Question: information:
I have an order form.

With "keuze" and "aantal" it wright a new line. The Orderline gets an OrderID.
But the user may only see the orderline from his OrderID.
How can i make it work that it only shows, for example the OrderID "47" ?
'''
procedure TfmOrder.btInvoerenClick(Sender: TObject);
begin
dm.atOrder.open;
dm.atOrder.Append;
dm.atOrder ['OrderStatus'] := ('Aangemeld');
dm.atOrder ['klantID'] := fminloggen.userid;
dm.atOrder ['OrderDatum'] := Kalender.date;
dm.atOrder ['Opmerkingen'] := leOpmerkingen.text;
dm.atOrder.post;
cbkeuze.Visible := true;
dbRegel.Visible := true;
leAantal.visible := true;
btOpslaan.Visible:= true;
end;
'''
This is the code for making a new Order
'''
procedure TfmOrder.btOpslaanClick(Sender: TObject);
var orderid:string;
begin
dm.atOrderregel.Open;
dm.atDier.open;
dm.atorderregel.Append;
dm.atOrderregel ['AantalDieren'] := leAantal.text;
dm.atOrderregel ['OrderID'] := dm.atOrder ['OrderID'];
dm.atOrderregel ['Diernaam'] := cbKeuze.Text;
dm.atOrderregel.Post;
leaantal.clear;
cbkeuze.ClearSelection;
end;
'''
And this for a new orderline
thanks in advance
I know got a different error using this code:
'''
begin
dm.atorder.Open;
dm.atorder.filter := 'KlantID = ' + (fminloggen.userid);
dm.atorder.filtered := true;
while not dm.atorder.Eof do
begin
cbOrder.Items.Add (dm.atorder['OrderID']);
dm.atOrder.Next;
end;
dm.atOrder.Close;
end;
'''
It gives an error: The arguments are from the wrong type, or doesn't have right reach or are in conflict with each other.
here is userid declared.
'''
var Gevonden: boolean;
userid : string;
begin
dm.atInlog.open;
Gevonden := false;
while (not Gevonden) and (not dm.atInlog.eof) do
begin
if dm.atInlog['email'] = leUser.Text
then
begin
Gevonden := true ;
inlognaam := dm.atInlog['email'];
userid := dm.atInlog['KlantID'];
end
else
dm.atInlog.Next
end;
'''
this is obviously in another form
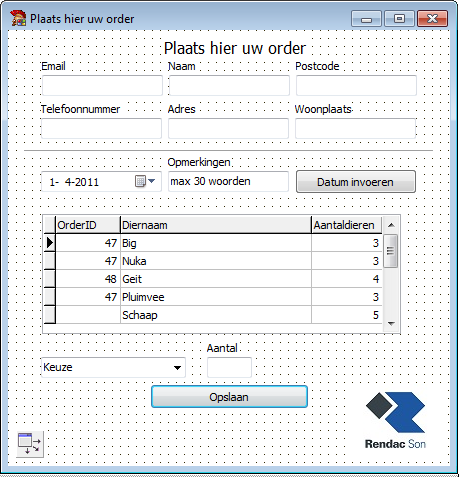
Answer: You can use the <URL> property of the data set:
'''
atOrderregel.Filter := 'OrderID = 47';
atOrderregel.Filtered := True;
'''